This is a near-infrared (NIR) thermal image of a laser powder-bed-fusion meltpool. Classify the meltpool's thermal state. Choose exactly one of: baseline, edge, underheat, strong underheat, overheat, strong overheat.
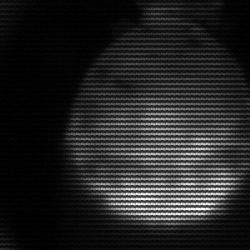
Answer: edge